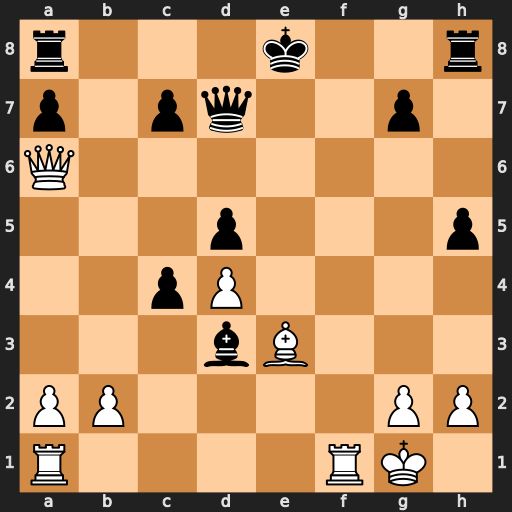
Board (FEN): r3k2r/p1pq2p1/Q7/3p3p/2pP4/3bB3/PP4PP/R4RK1
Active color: w
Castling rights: kq
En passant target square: -
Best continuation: Bg5 Bxf1 Rxf1